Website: apple
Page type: address-validator
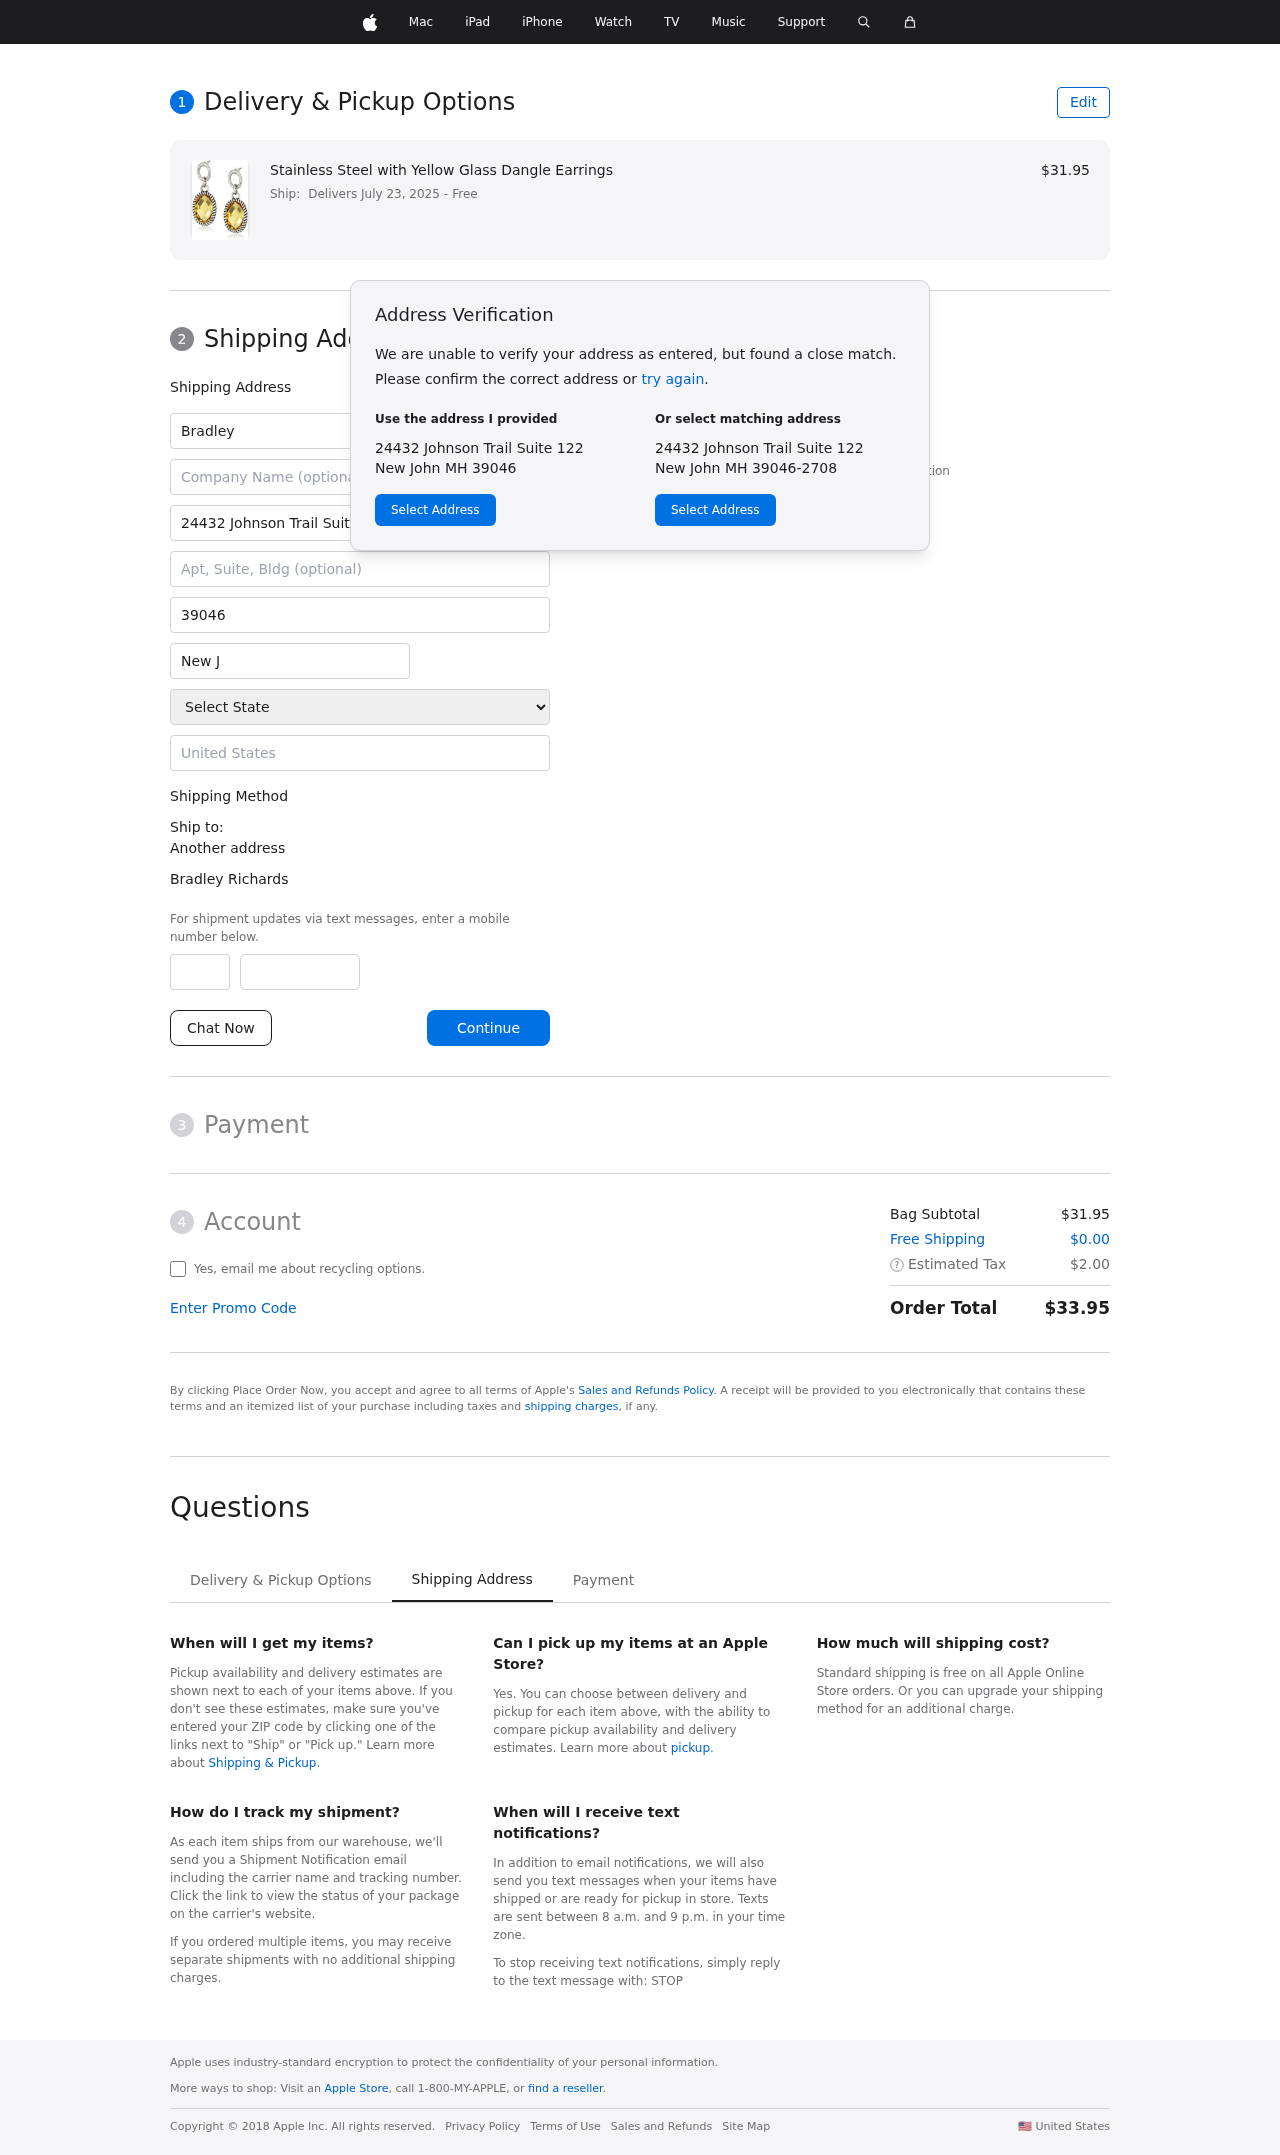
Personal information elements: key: PII_CITY
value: New John
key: PII_COUNTRY
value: United States
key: PII_FIRSTNAME
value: Bradley
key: PII_FULLNAME
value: Bradley Richards
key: PII_LASTNAME
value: Richards
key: PII_PHONE_AREA
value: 409
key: PII_PHONE_SUFFIX
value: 6811
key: PII_POSTCODE
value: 39046
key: PII_STATE
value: MH
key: PII_STREET
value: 24432 Johnson Trail Suite 122
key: PII_CITY_STATE_ZIP
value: New John MH 39046
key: PII_STATE_ABBR
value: MH
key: PII_POSTCODE_FULL
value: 39046
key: PII_POSTCODE_NUMERIC
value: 39046
Product elements: key: PRODUCT1_NAME
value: Stainless Steel with Yellow Glass Dangle Earrings
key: PRODUCT1_PRICE
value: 31.95
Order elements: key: ORDER_DELIVERY_DATE
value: Delivers July 23, 2025
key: ORDER_SUBTOTAL
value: $31.95
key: ORDER_SHIPPING_COST
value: $0.00
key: ORDER_TAX
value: $2.00
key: ORDER_TOTAL
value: $33.95